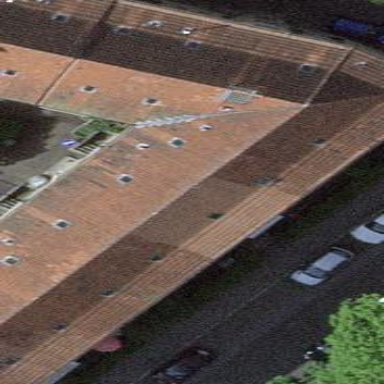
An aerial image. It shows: Charming apartment building with gambrel roof made of maroon roof tiles.